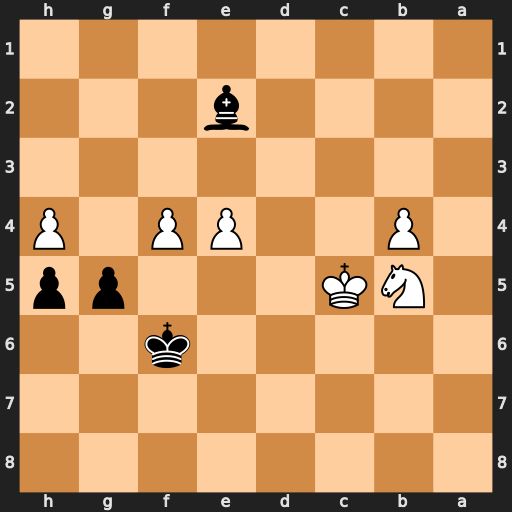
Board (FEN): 8/8/5k2/1NK3pp/1P2PP1P/8/4b3/8
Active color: b
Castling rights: -
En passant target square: -
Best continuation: gxf4 Nd4 f3 Nxf3 Bxf3